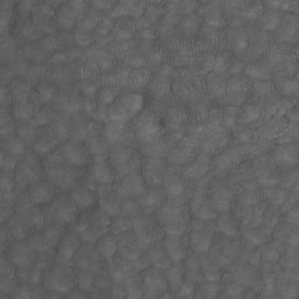
Label: non_frost